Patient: sex F, age 65
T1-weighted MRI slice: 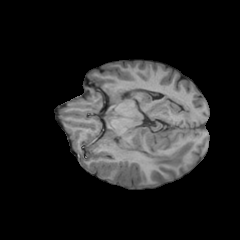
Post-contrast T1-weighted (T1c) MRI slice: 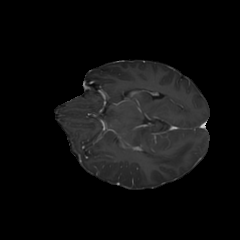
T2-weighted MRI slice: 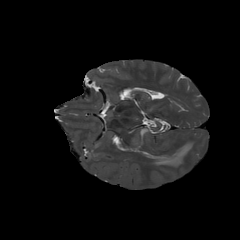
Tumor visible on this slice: yes
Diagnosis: Glioblastoma, IDH-wildtype
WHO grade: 4